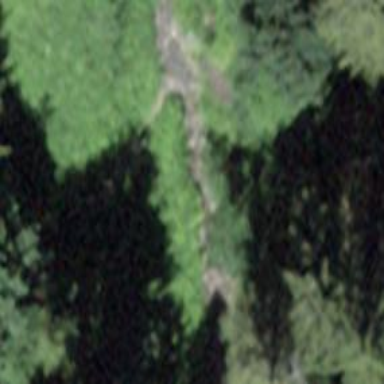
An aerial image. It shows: Path bridge made of ground surface.